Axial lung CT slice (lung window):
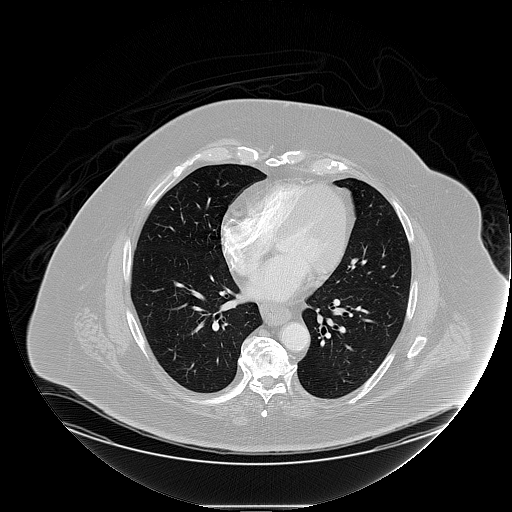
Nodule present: no